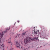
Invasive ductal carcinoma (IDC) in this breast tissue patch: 0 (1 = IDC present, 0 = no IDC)